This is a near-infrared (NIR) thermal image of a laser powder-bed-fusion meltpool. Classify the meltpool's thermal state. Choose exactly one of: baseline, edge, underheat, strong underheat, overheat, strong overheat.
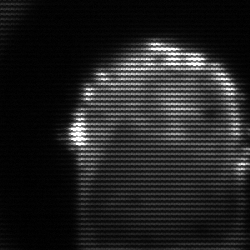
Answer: baseline